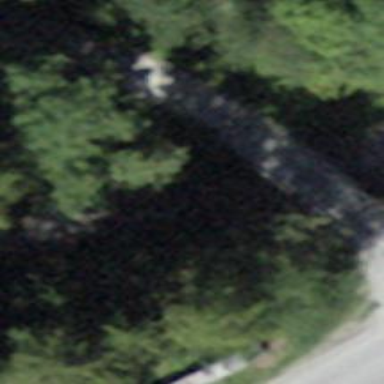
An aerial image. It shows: Culvert tunnel.